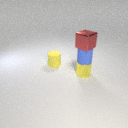
small red metal cube above small yellow metal cylinder